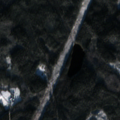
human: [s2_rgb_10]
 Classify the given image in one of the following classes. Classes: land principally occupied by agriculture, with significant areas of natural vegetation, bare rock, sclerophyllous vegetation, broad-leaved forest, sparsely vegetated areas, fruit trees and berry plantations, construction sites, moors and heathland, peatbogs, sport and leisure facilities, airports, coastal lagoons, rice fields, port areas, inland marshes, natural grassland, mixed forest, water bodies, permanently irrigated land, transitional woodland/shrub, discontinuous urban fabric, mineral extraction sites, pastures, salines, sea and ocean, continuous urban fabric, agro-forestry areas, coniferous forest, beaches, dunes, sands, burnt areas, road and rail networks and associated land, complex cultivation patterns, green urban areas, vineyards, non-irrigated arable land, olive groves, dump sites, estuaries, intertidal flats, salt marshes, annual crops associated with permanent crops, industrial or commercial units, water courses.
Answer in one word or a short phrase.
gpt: coniferous forest, mixed forest, transitional woodland/shrub